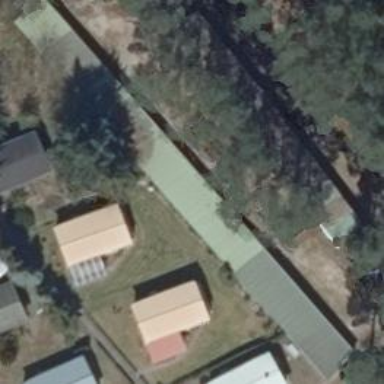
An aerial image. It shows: Group of garages.